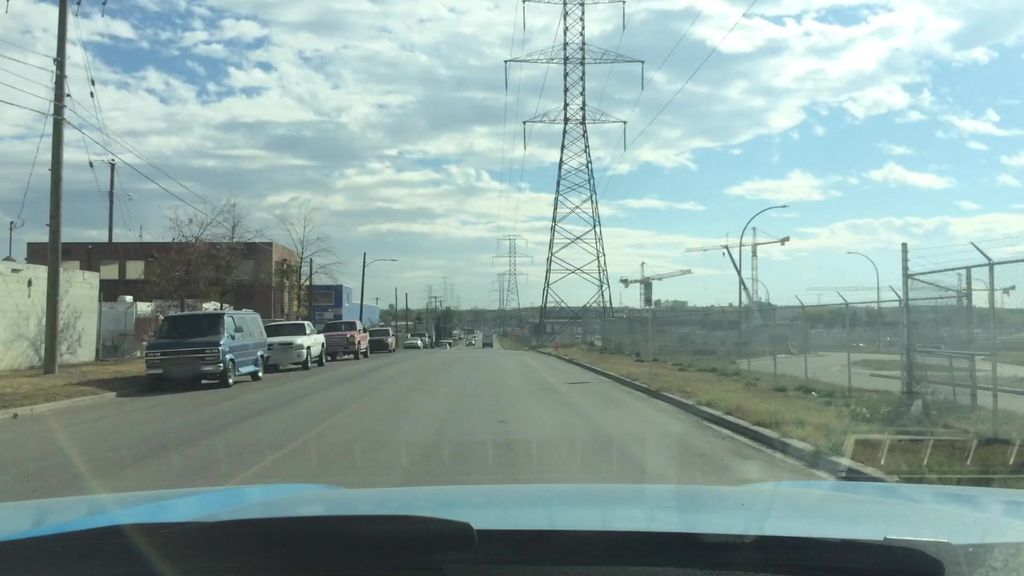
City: calgary